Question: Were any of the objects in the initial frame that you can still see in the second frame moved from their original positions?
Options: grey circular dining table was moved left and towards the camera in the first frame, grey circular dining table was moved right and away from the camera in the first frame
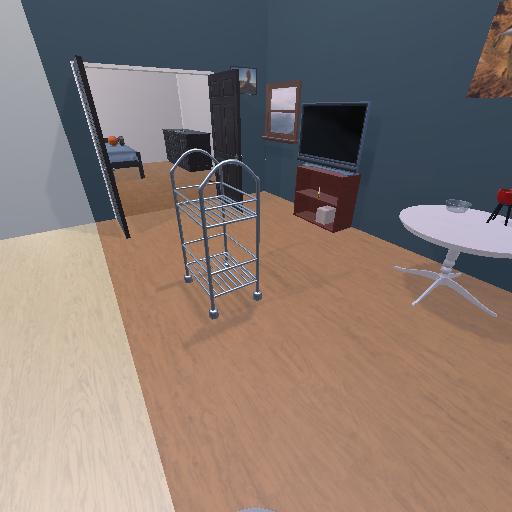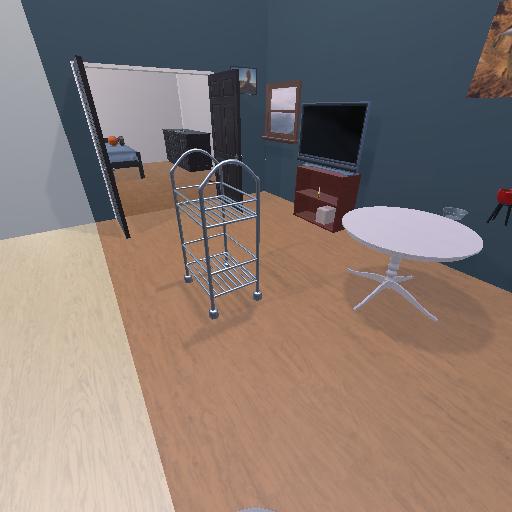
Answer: grey circular dining table was moved left and towards the camera in the first frame